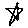
Label: star